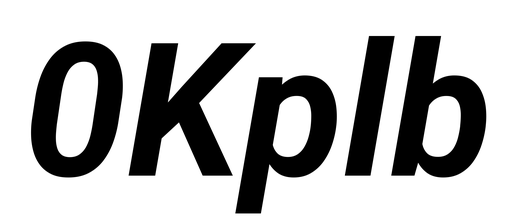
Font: Roboto-Italic_Bold_Italic